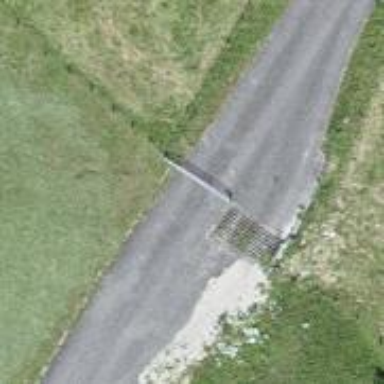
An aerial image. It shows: Cattle grid.